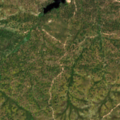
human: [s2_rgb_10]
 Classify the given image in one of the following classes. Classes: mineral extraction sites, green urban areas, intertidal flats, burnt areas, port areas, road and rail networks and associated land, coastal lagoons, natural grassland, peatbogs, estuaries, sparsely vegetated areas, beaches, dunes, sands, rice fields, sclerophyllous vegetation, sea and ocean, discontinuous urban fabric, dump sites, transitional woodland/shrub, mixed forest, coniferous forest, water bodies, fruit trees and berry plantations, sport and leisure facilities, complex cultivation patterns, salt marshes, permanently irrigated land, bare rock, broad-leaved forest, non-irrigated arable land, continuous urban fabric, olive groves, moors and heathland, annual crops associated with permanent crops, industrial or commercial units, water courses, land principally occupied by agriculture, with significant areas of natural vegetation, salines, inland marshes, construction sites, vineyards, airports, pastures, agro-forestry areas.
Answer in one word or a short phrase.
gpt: pastures, agro-forestry areas, broad-leaved forest